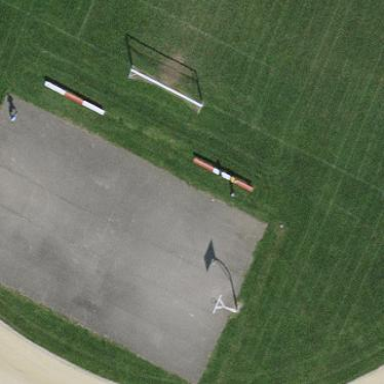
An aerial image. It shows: Basketball court with grass surface.